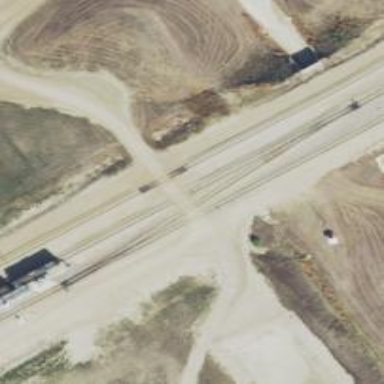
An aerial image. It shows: Level crossing along the railway.